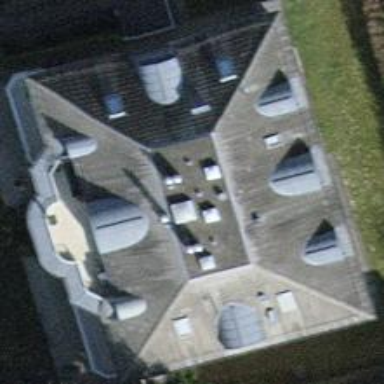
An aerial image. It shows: Building with half-hipped roof shape.